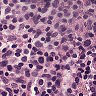
Metastatic tissue present: no